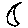
Label: moon